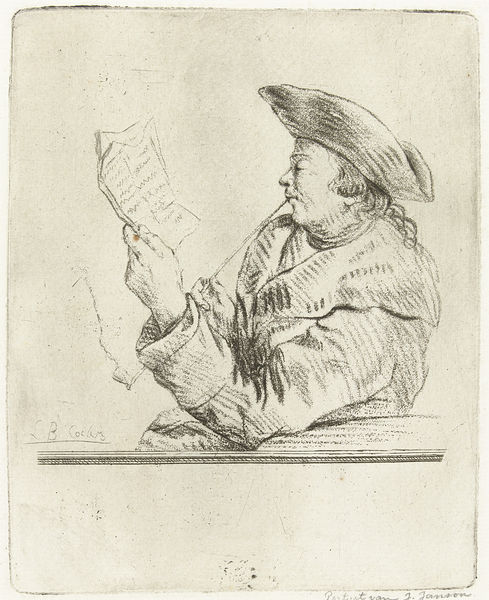
Titel: Portret van de kunstenaar Johannes Janson
Künstler: Louis Bernard Coclers
Standort: Amsterdam
Institution: Rijksmuseum
Schlagwörter: mann, hut, kreide, profil, zeichnung, portrait, porträt, haare, mantel, blatt, pfeife, lesen, unterschrift, radierung, dreispitz, stift, zigarette, brief, franzose, brustporträt, johnson, zeicheng